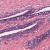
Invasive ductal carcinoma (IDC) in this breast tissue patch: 0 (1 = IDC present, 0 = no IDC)